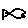
Label: fish